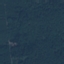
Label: Forest